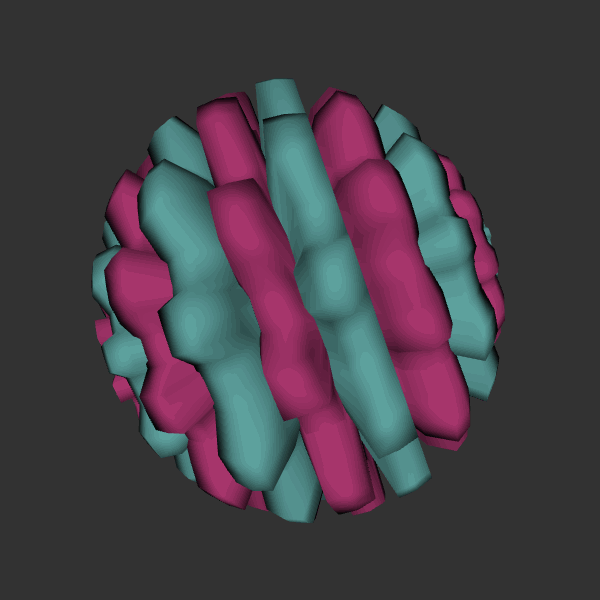
Background: dark